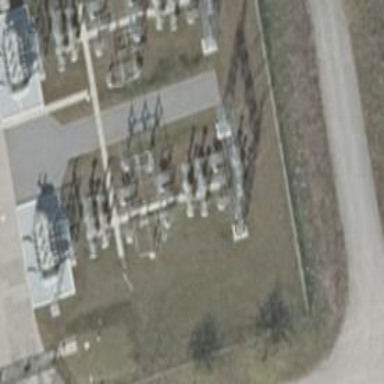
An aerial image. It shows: Power line with 3 cables. It uses busbar.